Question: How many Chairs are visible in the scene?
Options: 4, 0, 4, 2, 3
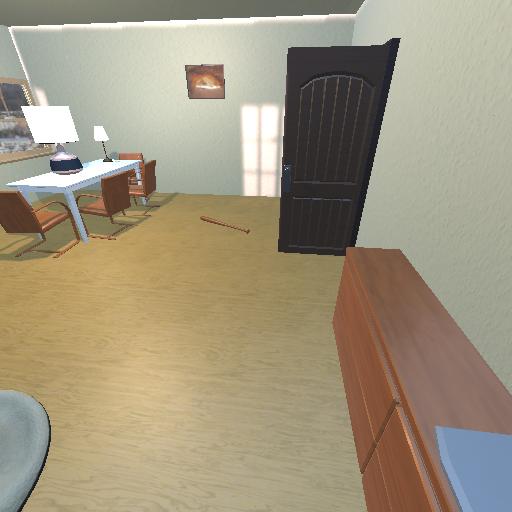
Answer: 4